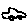
Label: car